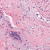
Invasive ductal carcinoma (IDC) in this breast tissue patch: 0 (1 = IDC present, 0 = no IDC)